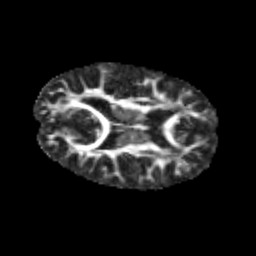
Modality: FA
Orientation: axial
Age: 11
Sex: male
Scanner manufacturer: siemens
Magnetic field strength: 3 T
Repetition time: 3.8 s
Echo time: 0.07 s